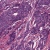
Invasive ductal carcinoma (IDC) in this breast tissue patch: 0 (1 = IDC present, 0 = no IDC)